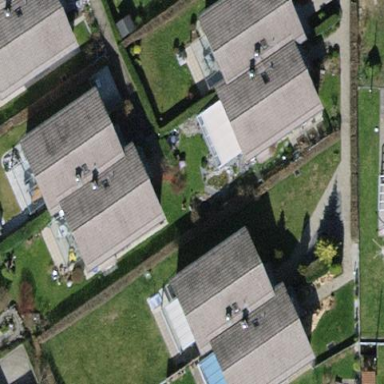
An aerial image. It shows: Detached building.